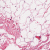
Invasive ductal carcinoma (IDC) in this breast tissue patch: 0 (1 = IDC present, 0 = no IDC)